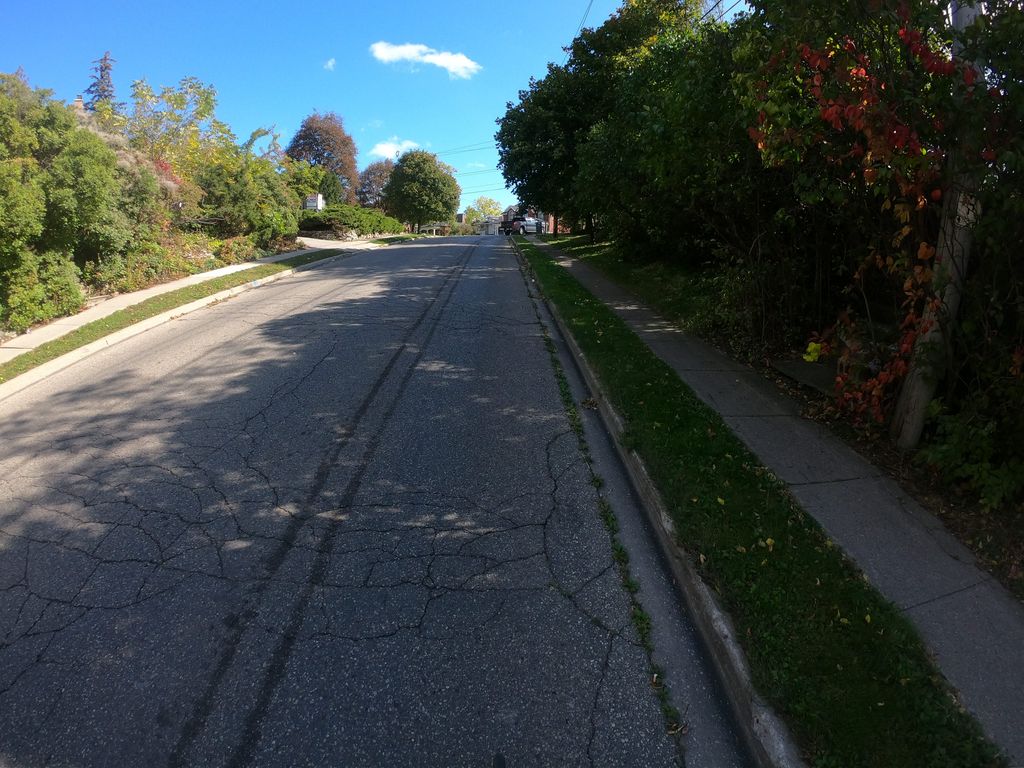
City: kitchener-waterloo